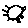
Label: sun